Question: Is there any way to determine from within SQL Server (I'm on 2012 FYI) if a SP's parameters have default values? There are <URL> on this, however the suggestions don't seem to get me this information accurately.
Here are a couple of things I've tried;
'''
select *
from sys.objects so join sys.parameters sp on so.object_id = sp.object_id
where so.type='P'
and so.name = 'someSp'
'''
The above query returns a number of columns that sound like I'm barking up the right tree (has_default_value, default_value among them) these don't seem to vary whether I have a default value in my SP or not. (has_default value is always 0, default_value is always null)
'''
exec sp_sproc_columns 'someSp'
'''
Same deal; the above SP returns a number of columns including NULLABLE and IS_NULLABLE; NULLABLE is always equal to 1 and IS_NULLABLE = YES, regardless of my SP contents.
A note; SQL Server management studio clearly displays the metadata associated with a each SP Parameter.

I've used SQL Profiler to examine what happens when I view the parameters of a SP in Management Studio's Object Explorer. When you expand the parameters folder, there are two queries run. The first query is a bit long for pasting here (though I'll do so if helpful). It contains a column called DEFAULT VALUE; however it's always NULL as far as I can tell. The second query simply returns the body of the SP; presumably to output to the text editor window (though I'm afraid there could be some parsing happening within mgmt studio!)
For reference / just to make sure I'm not losing my marbles I've created two meaningless Sps just for testing. They look like:
'''
CREATE PROCEDURE TestDefaultSpValue_Default
@I INT = 2
AS
BEGIN
SET NOCOUNT ON;
SELECT @I
END
CREATE PROCEDURE TestDefaultSpValue_NoDefault
@I INT
AS
BEGIN
SET NOCOUNT ON;
SELECT @I
END
'''
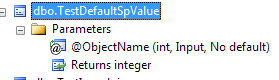
Answer: MS SQL stores default settings only for CLR stored procedures and functions, so only way in this case is parse the object definition.
To run the example, you can create a blank stored procedure, or take any other.
'''
ALTER PROCEDURE dbo.usp_test1
(
@a UNIQUEIDENTIFIER = NULL,
@b DATETIME = '20100101',
@c DATETIME = DEFAULT,
@d BIT = 1,
@e BIT,
@k INT = 1,
@f BIT = 0, @g NVARCHAR(MAX) = '23235',
@h INT = 3,
@j DECIMAL(10,2) = DEFAULT
)
WITH RECOMPILE
AS
BEGIN
PRINT 1;
END
'''
This query return list of default values for stored procedure:
'''
SELECT
data3.name
, [default_value] = REVERSE(RTRIM(SUBSTRING(
data3.rtoken
, CASE
WHEN CHARINDEX(N',', data3.rtoken) > 0
THEN CHARINDEX(N',', data3.rtoken) + 1
WHEN CHARINDEX(N')', data3.rtoken) > 0
THEN CHARINDEX(N')', data3.rtoken) + 1
ELSE 1
END
, LEN(data3.rtoken)
)))
FROM (
SELECT
data2.name
, rtoken = REVERSE(
SUBSTRING(ptoken
, CHARINDEX('=', ptoken, 1) + 1
, LEN(data2.ptoken))
)
FROM (
SELECT
data.name
, ptoken = SUBSTRING(
data.tokens
, token_pos + name_length + 1
, ISNULL(ABS(next_token_pos - token_pos - name_length - 1), LEN(data.tokens))
)
FROM (
SELECT
sm3.tokens
, p.name
, name_length = LEN(p.name)
, token_pos = CHARINDEX(p.name, sm3.tokens)
, next_token_pos = CHARINDEX(p2.name, sm3.tokens)
FROM (
SELECT
sm2.[object_id]
, sm2.[type]
, tokens = REVERSE(SUBSTRING(sm2.tokens, ISNULL(CHARINDEX('SA', sm2.tokens) + 2, 0), LEN(sm2.tokens)))
FROM (
SELECT
sm.[object_id]
, o.[type]
, tokens = REVERSE(SUBSTRING(
sm.[definition]
, CHARINDEX(o.name, sm.[definition]) + LEN(o.name) + 1
, ABS(CHARINDEX(N'AS', sm.[definition]))
)
)
FROM sys.sql_modules sm WITH (NOLOCK)
JOIN sys.objects o WITH (NOLOCK) ON sm.[object_id] = o.[object_id]
JOIN sys.schemas s WITH (NOLOCK) ON o.[schema_id] = s.[schema_id]
WHERE o.[type] = 'P '
AND s.name + '.' + o.name = 'dbo.usp_test1'
) sm2
WHERE sm2.tokens LIKE '%=%'
) sm3
JOIN sys.parameters p WITH (NOLOCK) ON sm3.[object_id] = p.[object_id]
OUTER APPLY (
SELECT p2.name
FROM sys.parameters p2 WITH (NOLOCK)
WHERE p2.is_output = 0
AND sm3.[object_id] = p2.[object_id]
AND p.parameter_id + 1 = p2.parameter_id
) p2
WHERE p.is_output = 0
) data
) data2
WHERE data2.ptoken LIKE '%=%'
) data3
'''
And by this query, you can know if the stored procedure contains any default values :
'''
DECLARE @name SYSNAME = 'dbo.usp_test1'
IF EXISTS(
SELECT 1
FROM (
SELECT
sm2.[object_id]
, tokens = SUBSTRING(sm2.tokens, ISNULL(CHARINDEX('SA', sm2.tokens) + 2, 0), LEN(sm2.tokens))
FROM (
SELECT
sm.[object_id]
, tokens = REVERSE(SUBSTRING(
sm.[definition]
, CHARINDEX(o.name, sm.[definition]) + LEN(o.name) + 1
, ABS(CHARINDEX(N'AS', sm.[definition]))
)
)
FROM sys.sql_modules sm WITH (NOLOCK)
JOIN sys.objects o WITH (NOLOCK) ON sm.[object_id] = o.[object_id]
JOIN sys.schemas s WITH (NOLOCK) ON o.[schema_id] = s.[schema_id]
WHERE o.[type] = 'P '
AND s.name + '.' + o.name = @name
) sm2
) sm3
WHERE sm3.tokens LIKE '%=%'
) PRINT @name + ' have default values'
'''